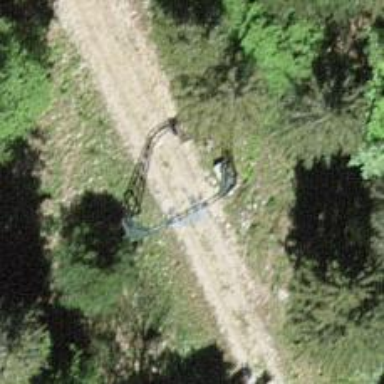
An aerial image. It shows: Pylon used for aerialway.